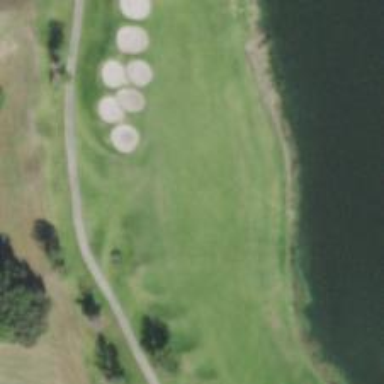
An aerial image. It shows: View of golf hole.